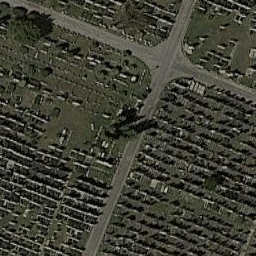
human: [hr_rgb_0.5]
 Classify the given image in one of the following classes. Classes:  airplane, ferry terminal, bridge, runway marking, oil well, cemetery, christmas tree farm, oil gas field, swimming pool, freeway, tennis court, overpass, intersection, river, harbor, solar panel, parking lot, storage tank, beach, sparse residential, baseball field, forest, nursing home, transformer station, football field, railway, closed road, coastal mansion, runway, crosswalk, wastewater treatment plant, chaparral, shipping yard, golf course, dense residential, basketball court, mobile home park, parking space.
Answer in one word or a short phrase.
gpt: cemetery